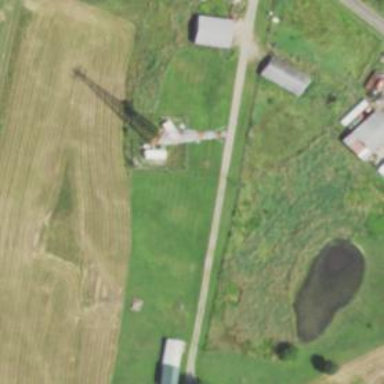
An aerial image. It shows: Communication mast tower.